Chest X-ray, PA view. Patient: 32 years old, sex F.
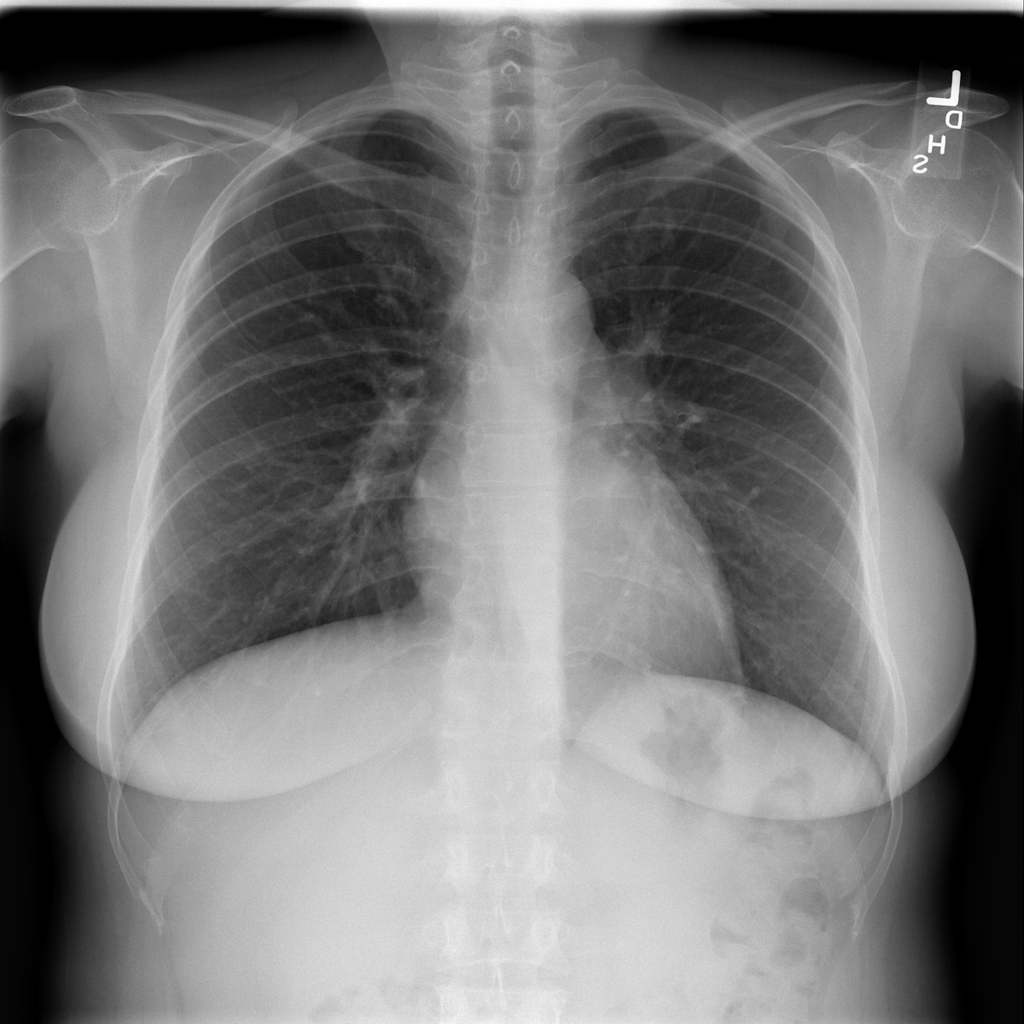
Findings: No Finding